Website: walmart
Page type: account-selection
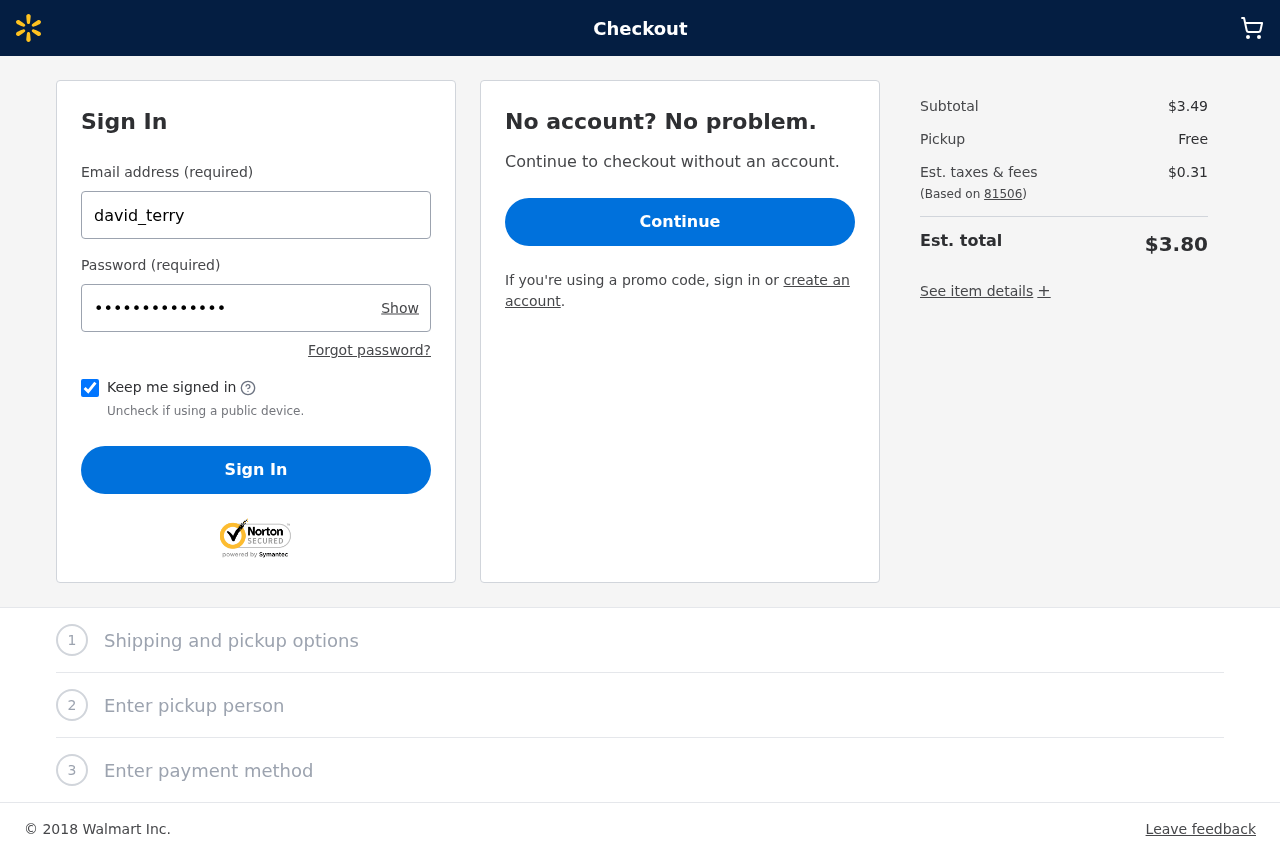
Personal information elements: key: PII_LOGIN_USERNAME
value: david_terry
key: PII_POSTCODE
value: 81506
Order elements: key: ORDER_SUBTOTAL
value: $3.49
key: ORDER_TAX
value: $0.31
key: ORDER_TOTAL
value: $3.80